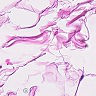
Metastatic tissue present: no